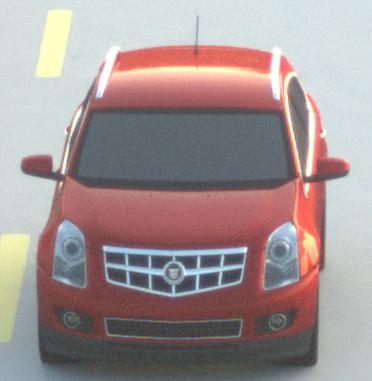
Make: Cadillac
Model: SRX 3.0 V6
Detailed model: SRX (II)
Model produced from: 2010/12
Model produced until: 2012/01
Doors: 5
Color: red
Road condition: dry road
Daytime: sunrise or sunset
Contrast: low contrast